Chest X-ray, AP view. Patient: 45 years old, sex M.
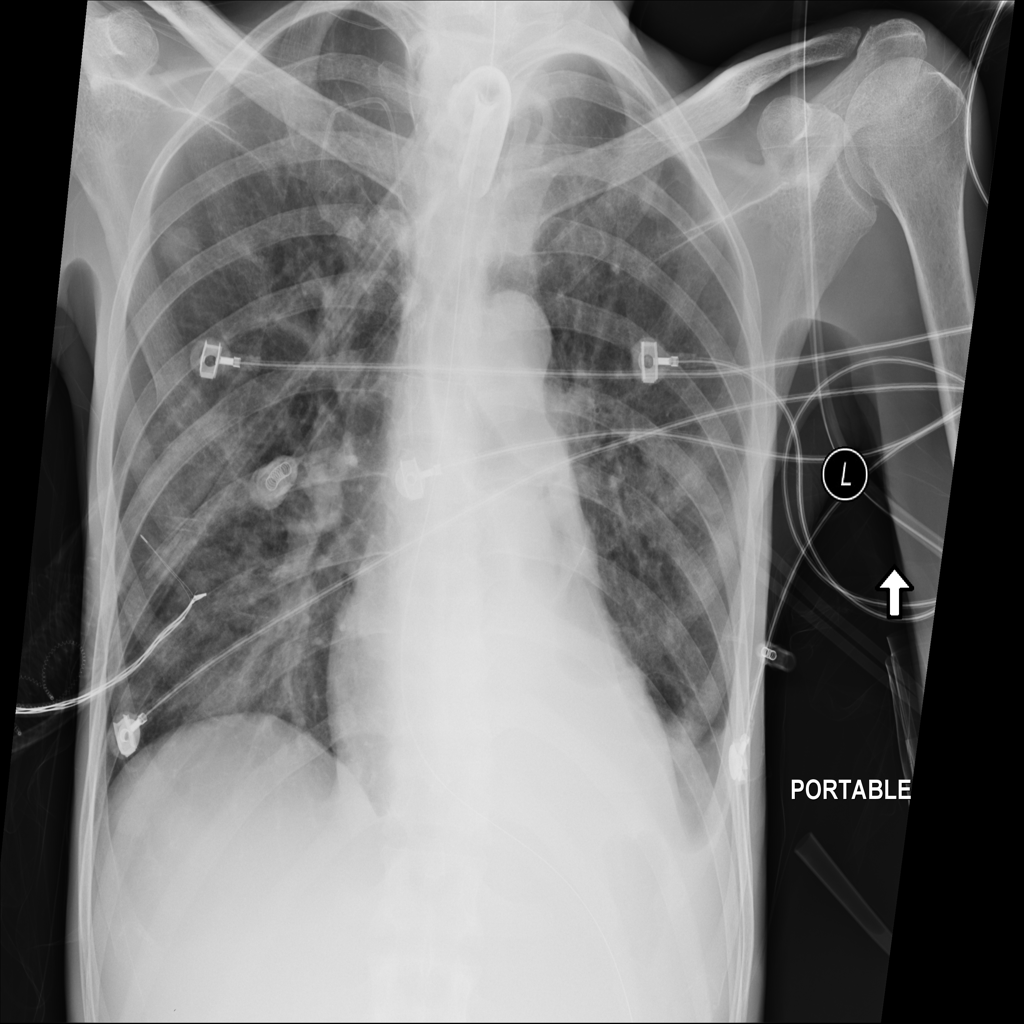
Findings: Consolidation, Effusion